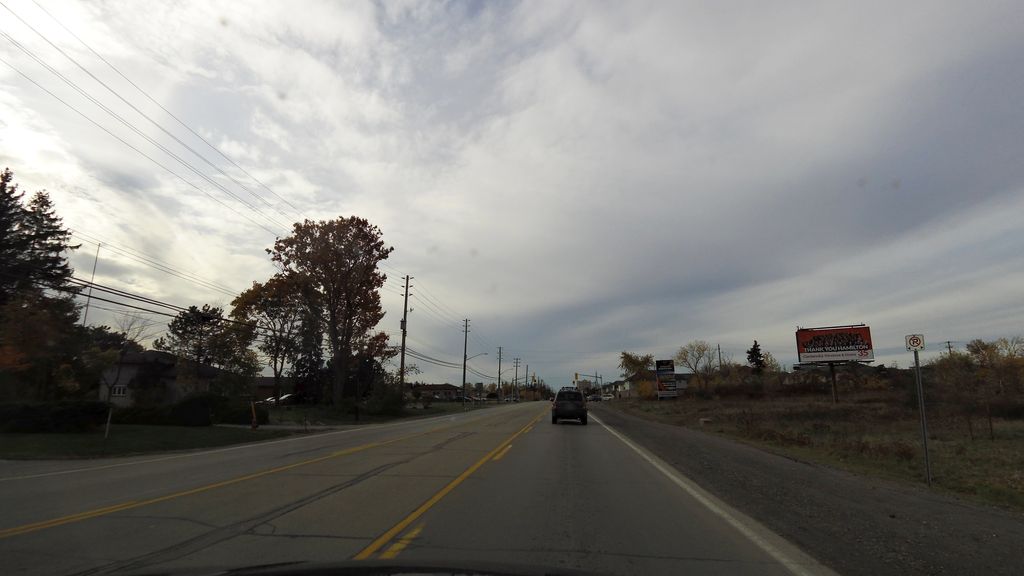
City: hamilton